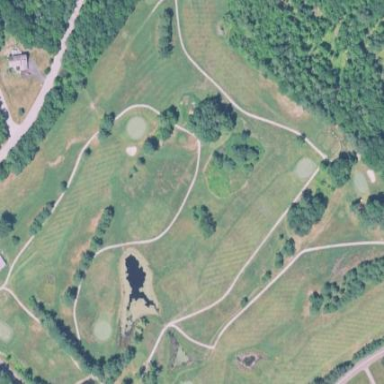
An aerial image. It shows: Golf course.